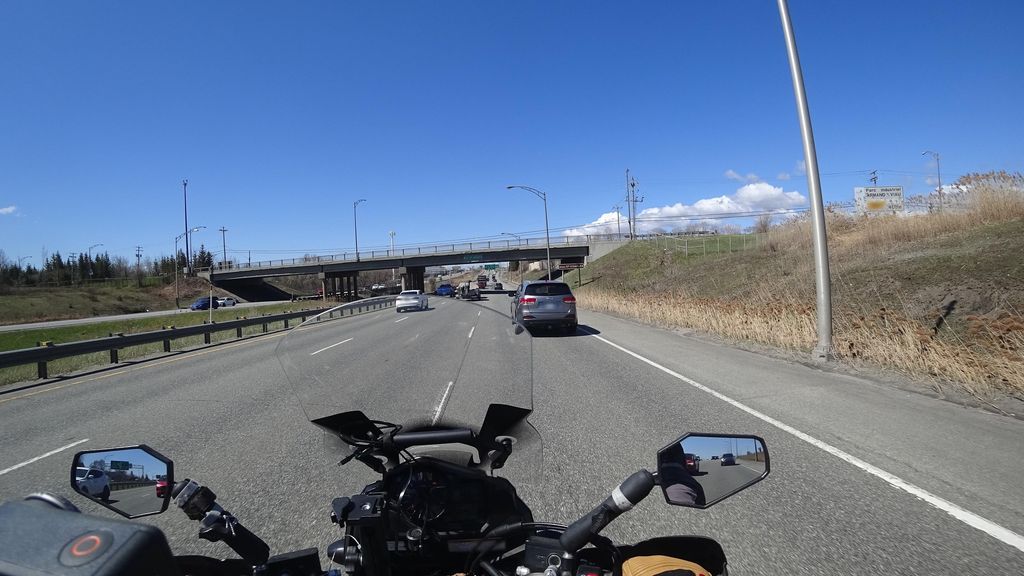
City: quebec_city